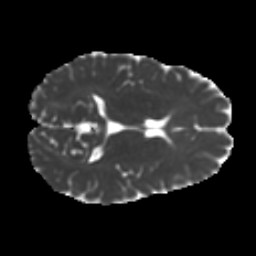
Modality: MD
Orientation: axial
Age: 30
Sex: male
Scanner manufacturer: ge
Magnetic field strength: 3 T
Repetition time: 7.8 s
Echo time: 0.0609 s